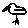
Label: bird